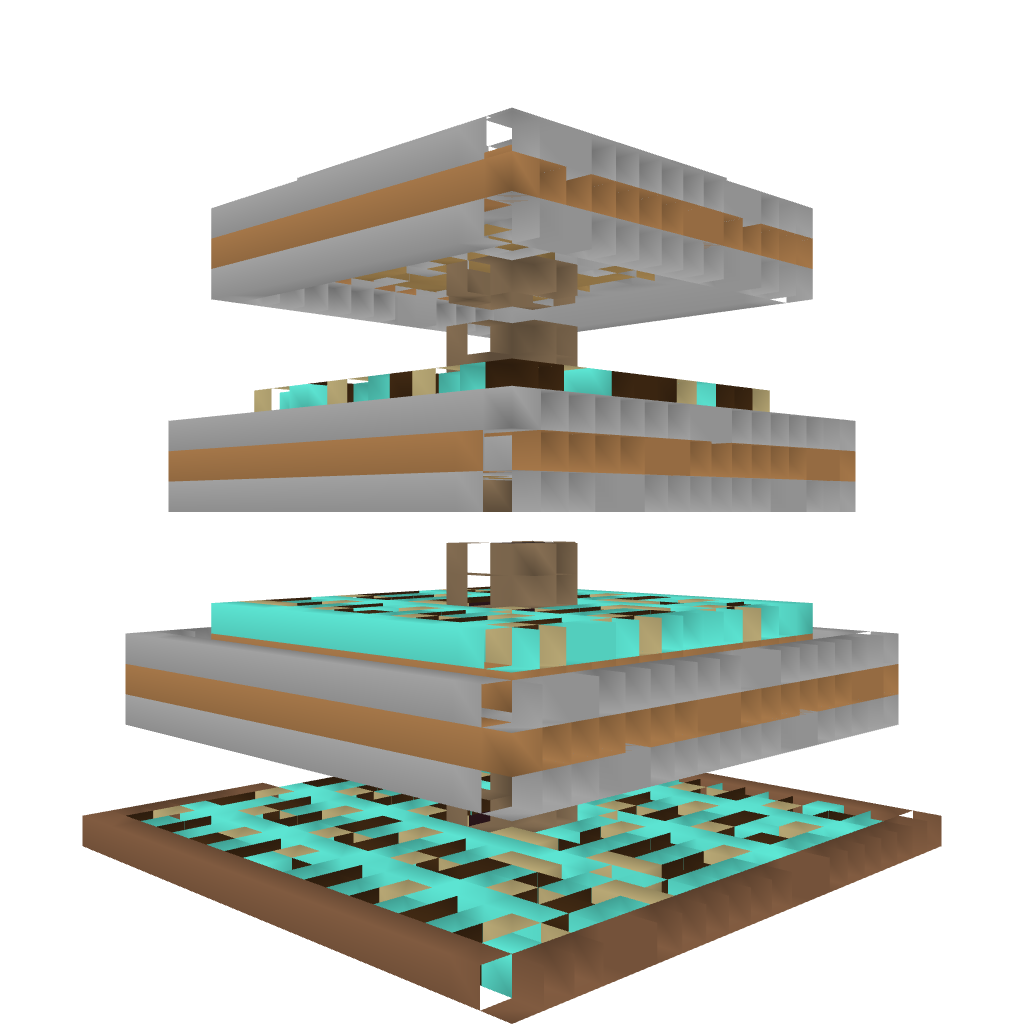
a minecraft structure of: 3 story building w/ elevator